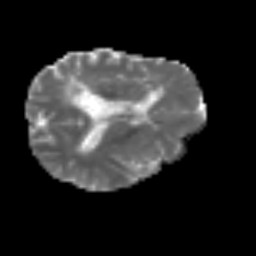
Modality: MD
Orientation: axial
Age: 64
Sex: male
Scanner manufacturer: siemens
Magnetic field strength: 3 T
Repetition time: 3.2 s
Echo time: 0.081 s